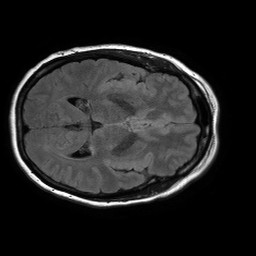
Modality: FLAIR
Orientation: axial
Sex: female
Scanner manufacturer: philips
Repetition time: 11 s
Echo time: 0.125 s